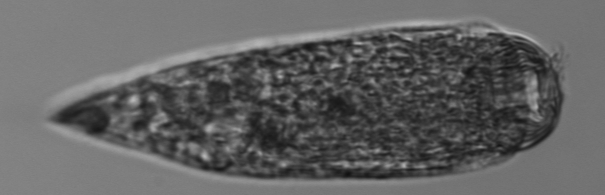
Label: Strombidium_conicum